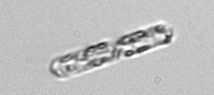
Label: Dactyliosolen_fragilissimus